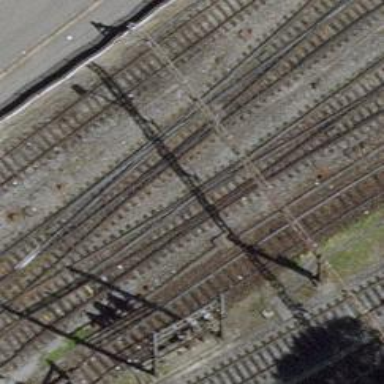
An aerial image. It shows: Single railway track with electrified contact line.